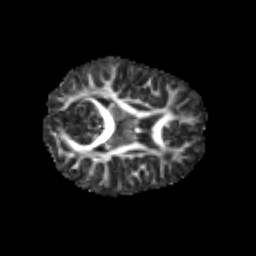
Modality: FA
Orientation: axial
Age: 7
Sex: male
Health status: healthy